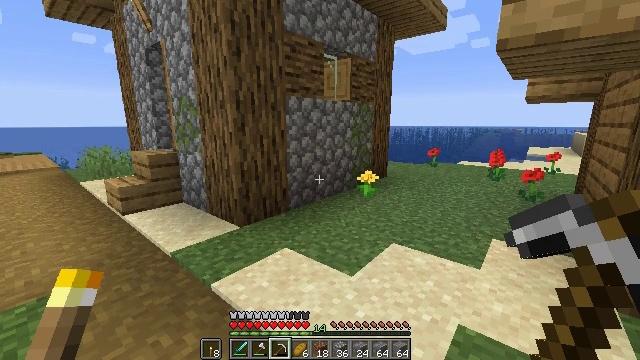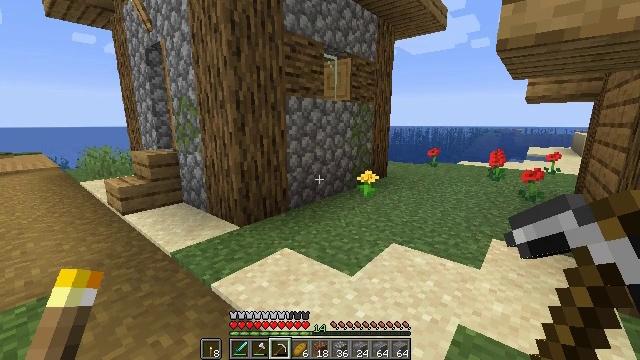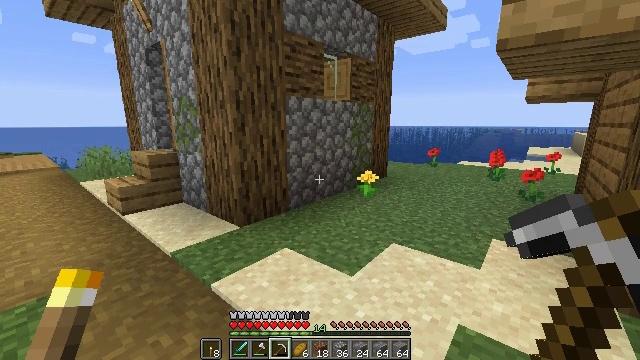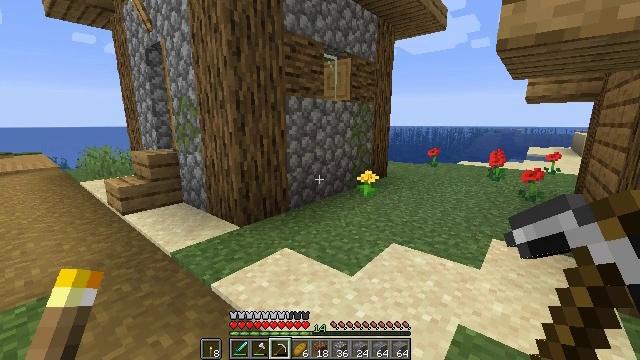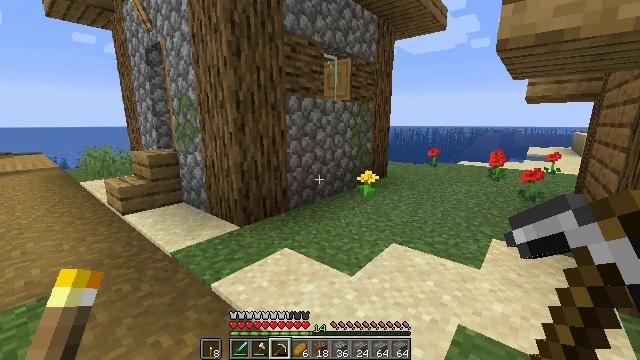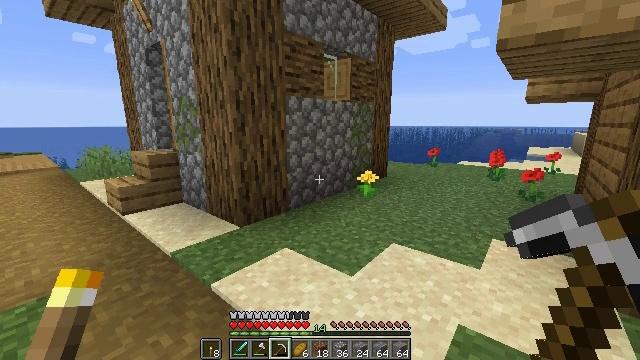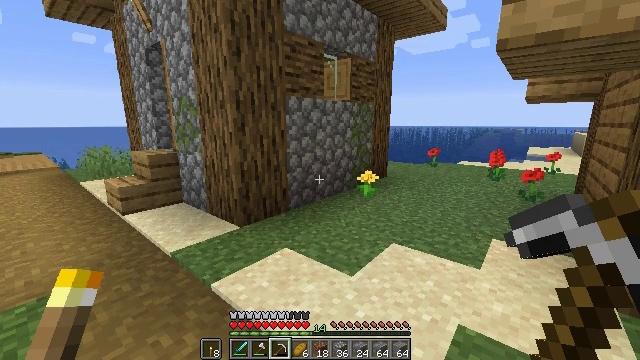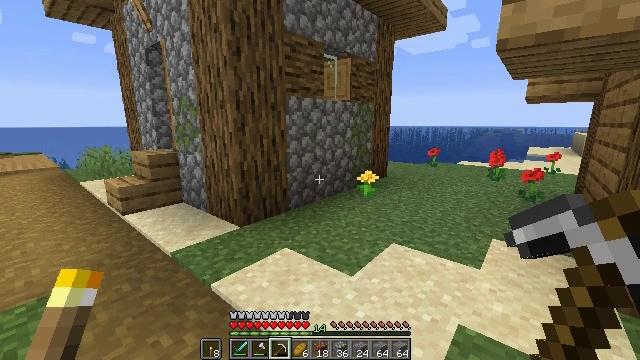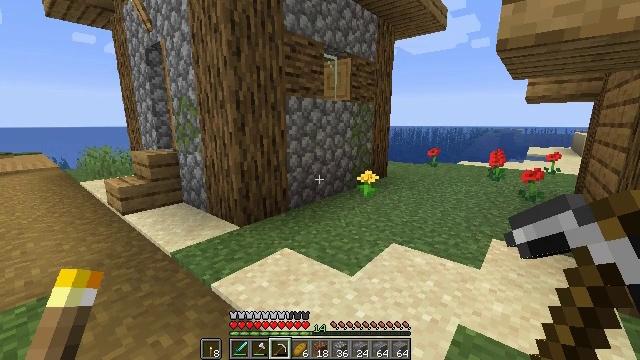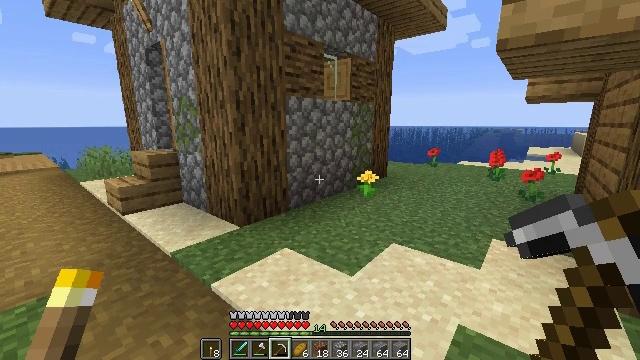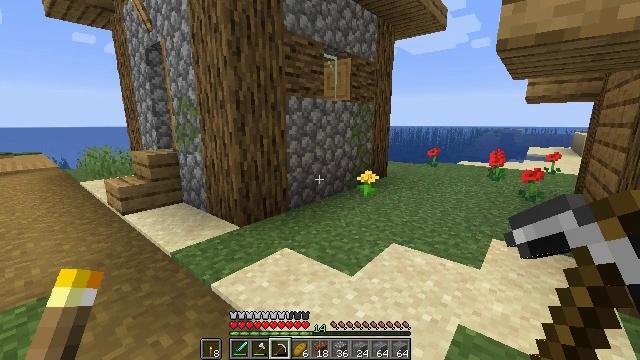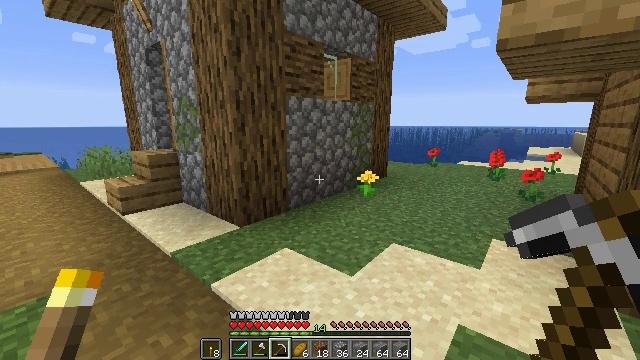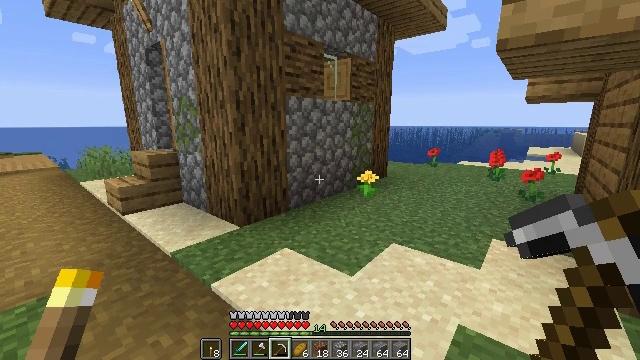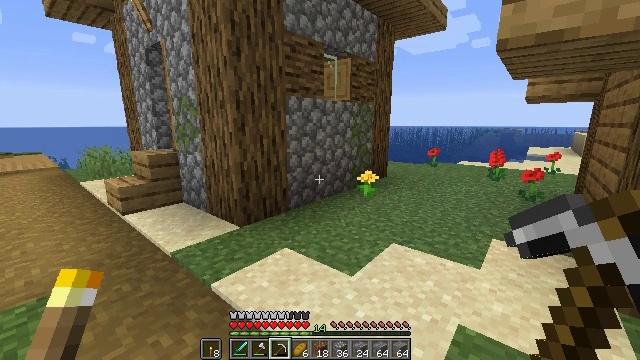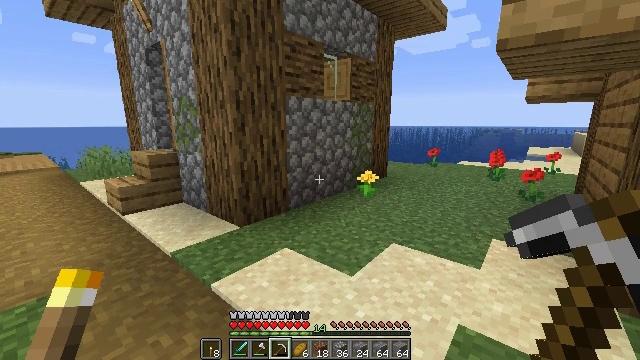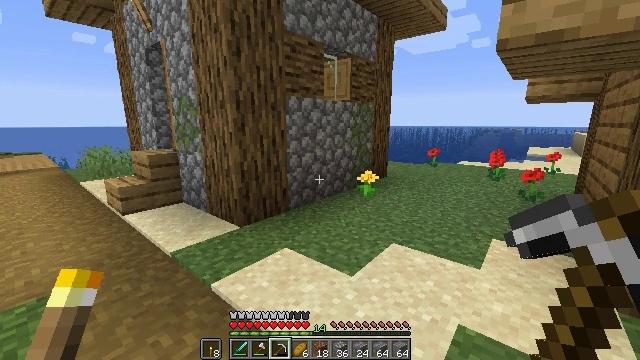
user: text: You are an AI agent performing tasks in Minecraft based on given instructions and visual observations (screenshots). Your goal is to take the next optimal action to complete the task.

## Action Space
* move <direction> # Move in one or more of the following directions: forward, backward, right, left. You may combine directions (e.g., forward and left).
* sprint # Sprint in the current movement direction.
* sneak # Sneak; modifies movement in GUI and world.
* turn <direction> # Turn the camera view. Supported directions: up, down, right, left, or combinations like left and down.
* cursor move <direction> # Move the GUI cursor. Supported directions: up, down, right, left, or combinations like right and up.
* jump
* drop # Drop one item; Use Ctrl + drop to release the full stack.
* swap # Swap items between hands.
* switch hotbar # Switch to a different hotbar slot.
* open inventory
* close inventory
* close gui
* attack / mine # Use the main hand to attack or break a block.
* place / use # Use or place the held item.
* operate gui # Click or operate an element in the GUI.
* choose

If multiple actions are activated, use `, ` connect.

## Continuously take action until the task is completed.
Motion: motion action
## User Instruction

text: Remove the oak stairs to repurpose them.
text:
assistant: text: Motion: no_op
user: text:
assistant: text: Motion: no_op
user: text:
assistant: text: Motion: no_op
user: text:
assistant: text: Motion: no_op
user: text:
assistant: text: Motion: no_op
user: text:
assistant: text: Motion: no_op
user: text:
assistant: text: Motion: no_op
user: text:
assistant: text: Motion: no_op
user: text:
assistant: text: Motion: no_op
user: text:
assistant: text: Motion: no_op
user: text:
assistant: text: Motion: no_op
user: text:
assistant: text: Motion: no_op
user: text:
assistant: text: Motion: no_op
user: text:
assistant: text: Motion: no_op
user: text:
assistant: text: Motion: no_op
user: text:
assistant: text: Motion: no_op
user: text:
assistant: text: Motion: no_op
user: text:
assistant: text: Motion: no_op
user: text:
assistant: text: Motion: no_op
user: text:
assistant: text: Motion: no_op
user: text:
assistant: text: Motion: no_op
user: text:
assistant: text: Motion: no_op
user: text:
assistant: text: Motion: no_op
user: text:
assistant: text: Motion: no_op
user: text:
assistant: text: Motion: no_op
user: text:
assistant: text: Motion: no_op
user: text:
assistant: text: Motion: no_op
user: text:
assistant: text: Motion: no_op
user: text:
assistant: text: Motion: no_op
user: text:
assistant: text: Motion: no_op